Question: I am working with the Soundcloud API to create a custom playlist (another look than the original Soundcloud player). See image below. I am develop a website for an artist.
With the API of Soundcloud I want to import his music from Soundcloud to the website. There are different tabs that should represents all albums - you can see this on the picture - that are uploaded in the SC database. This I have done with the following code:
'''
SC.get('/users/' + USER + '/playlists', function(playlists) {
$(playlists).each(function(index, playlist) {
$('h2').html(playlist.title);
$('.list-of-links').append($('<li></li>').html('<a href="#">' + playlist.title + '</a>'));
//$('#cover').append($('<li></li>').css('background-image', "url('" + track.artwork_url + "')");
$("#cover").append('<div><img src="' + playlist.artwork_url.replace('-large', '-t500x500') + '"></div>');
});
});
'''
Where 'USER' is a global variable where the name "mo-rooneh" is stored in.

So that's working correct. Now I want to get from each album, (1) the album title and (2) all the tracks of that album, that contains a start and stop button to play each track and the amount of likes listed in a 'UL' list. I don't know how to achieve this. What I have now is that the code returns the album title and all tracks of the user. Know it posts for each album all tracks of the user, so also tracks from other albums. What I want is that it will show me the tracks of that specific album:
'''
SC.connect(function() {
SC.get('/users/' + USER + '/playlists', function(playlists) {
$(playlists).each(function(index, playlist) {
SC.get('/users/' + USER + '/tracks', function(tracks) {
$('.test').append($('<h2></h2>').html('<a href="#">' + playlist.title + '</a>'));
$(tracks).each(function(index, track) {
$('.test').append($('<p></p>').html('<a href="#">' + track.title + '</a>'));
});
});
});
});
});
'''
I look out for your answer.
Thanks in advance.
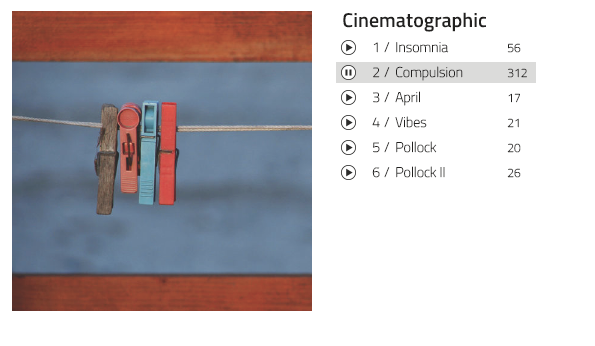
Answer: Soundcloud's developer docs state that each playlist contains an array of tracks (see <URL>.
You should be able to loop through the array and populate the html with the relevant values by effectively joining the code in your question together, though you will want to either use classes in the markup or generate individual IDs for each playlist (maybe something like '"playlist"+playlist.id').
: Updated to include a containing object to access methods for each track by ID reference.
'''
var track_objects = {};
SC.get('/users/' + USER + '/playlists', function(playlists) {
$(playlists).each(function(index, playlist) {
// Let's say you have divs with class 'playlist', adhering to the structure of the markup you imply in your question.
// Store reference to the current playlist
var $playlist = $('.playlist').eq(index);
// Populate with values
$playlist.find('h2').html(playlist.title);
$playlist.find('.list-of-links').append($('<li></li>').html('<a href="#">' + playlist.title + '</a>'));
$playlist.find('.cover').append('<div><img src="' + playlist.artwork_url.replace('-large', '-t500x500') + '"></div>');
// Maybe you would have a ul in each of your playlist divs with a class of tracks...
// Store reference to the track ul
var $tracks = $playlist.find('ul.tracks');
$(playlist.tracks).each(function(i, track) { // Use 'i' so there's no conflict with 'index' of parent loop
// Your count var is unnecessary, i is 0-indexed so just add 1 to get the track number
// Note use of track.id here, and different classes for start / stop
$tracks.append($('<li data-id="' + track.id + '"></li>').html('<a href="#" class="start">Start</a> / <a href="#" class="stop">Stop</a>' + (i + 1) + ' / ' + track.title + ' - ' + track.playback_count));
});
});
});
'''
Glad it's working for you (I've been working in vanilla JS for a while so my jQuery is a little rusty...)
To stream a sound, all you need to do is assign an event listener to the '<a/>' element, grab the track id from the 'data-attribute' of the parent node, and call 'SC.stream' with the id variable - see example below (also see <URL>.
( changes are required to the code above - use track.id in the data-attribute as Soundcloud's API works with the id rather than the title, and you'll want appropriate classes for start/stop buttons).
: Check to see if the sound object has been stored already - if so, simply call 'play()' on the stored object without needing to reinstantiate the Soundcloud streaming object.
'''
// Depending on jQuery version, you may need 'live()' here
$('a.start').on('click', function(){
var track_id = $(this).parent().attr('data-id');
if( typeof track_objects[track_id] !== 'undefined' ){
// We already have this one, no need to make another call to SC.stream
var sound = track_objects[track_id];
sound.play();
}else{
// First play requested - we need to load this one
SC.stream('/tracks/' + track_id, function(sound){
sound.play();
// Store sound object
track_objects[track_id] = sound;
});
}
});
// Depending on jQuery version, you may need 'live()' here
$('a.stop').on('click', function(){
var track_id = $(this).parent().attr('data-id');
// In case a user clicks stop accidentally on a track that hasn't been played yet, check for undefined here too
if( typeof track_objects[track_id] !== 'undefined' ){
var sound = track_objects[track_id];
sound.stop();
}
});
'''